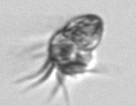
Label: Ciliophora